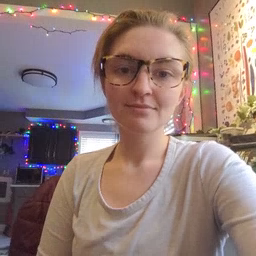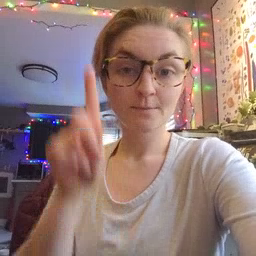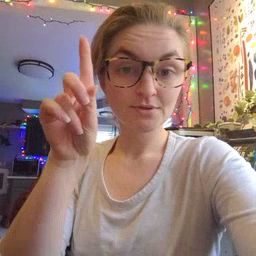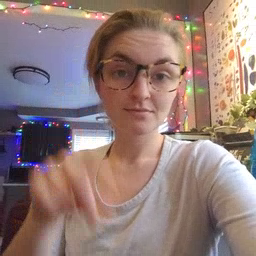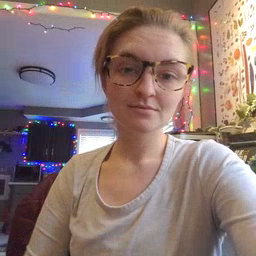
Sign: up